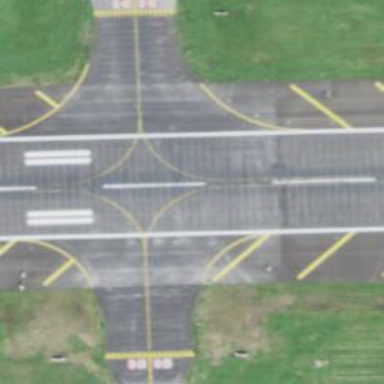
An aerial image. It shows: Image of taxiway at airport.